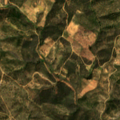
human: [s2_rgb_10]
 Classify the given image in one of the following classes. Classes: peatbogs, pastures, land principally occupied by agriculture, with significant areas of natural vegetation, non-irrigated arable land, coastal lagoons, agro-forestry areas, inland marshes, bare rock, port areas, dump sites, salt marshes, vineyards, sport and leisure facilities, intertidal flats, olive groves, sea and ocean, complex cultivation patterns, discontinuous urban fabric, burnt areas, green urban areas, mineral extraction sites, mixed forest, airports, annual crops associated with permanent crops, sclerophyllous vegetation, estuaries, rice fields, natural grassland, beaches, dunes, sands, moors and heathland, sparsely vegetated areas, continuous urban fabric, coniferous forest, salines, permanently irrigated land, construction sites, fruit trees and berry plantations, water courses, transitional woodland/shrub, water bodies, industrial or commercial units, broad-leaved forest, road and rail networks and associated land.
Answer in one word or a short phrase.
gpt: land principally occupied by agriculture, with significant areas of natural vegetation, agro-forestry areas, transitional woodland/shrub